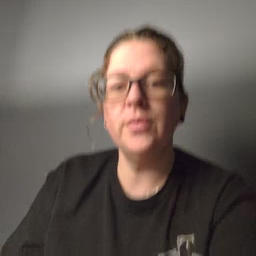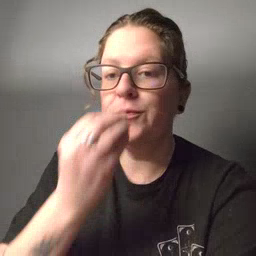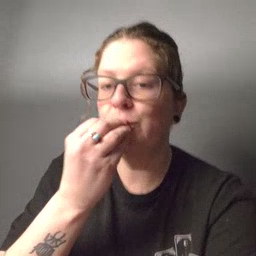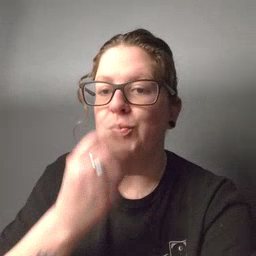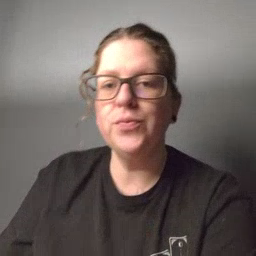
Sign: food